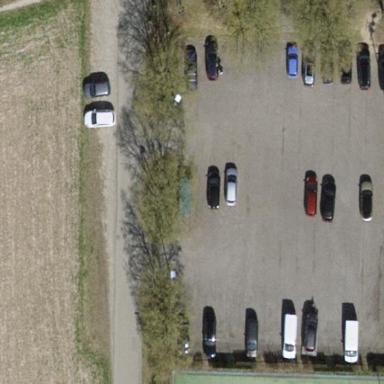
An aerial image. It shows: Parking area with surface.